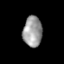
Tissue: lung
Cell type: T cells
Senescence score: 0.1989
Nuclear area (px): 570
Mean DAPI intensity: 155.739